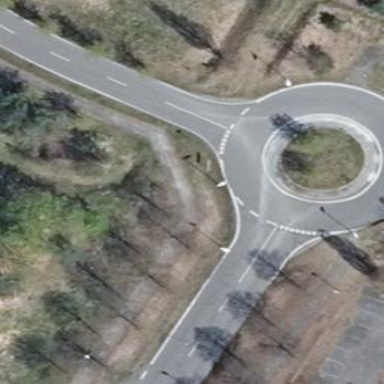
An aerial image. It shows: Residential road with asphalt surface leading up to roundabout.